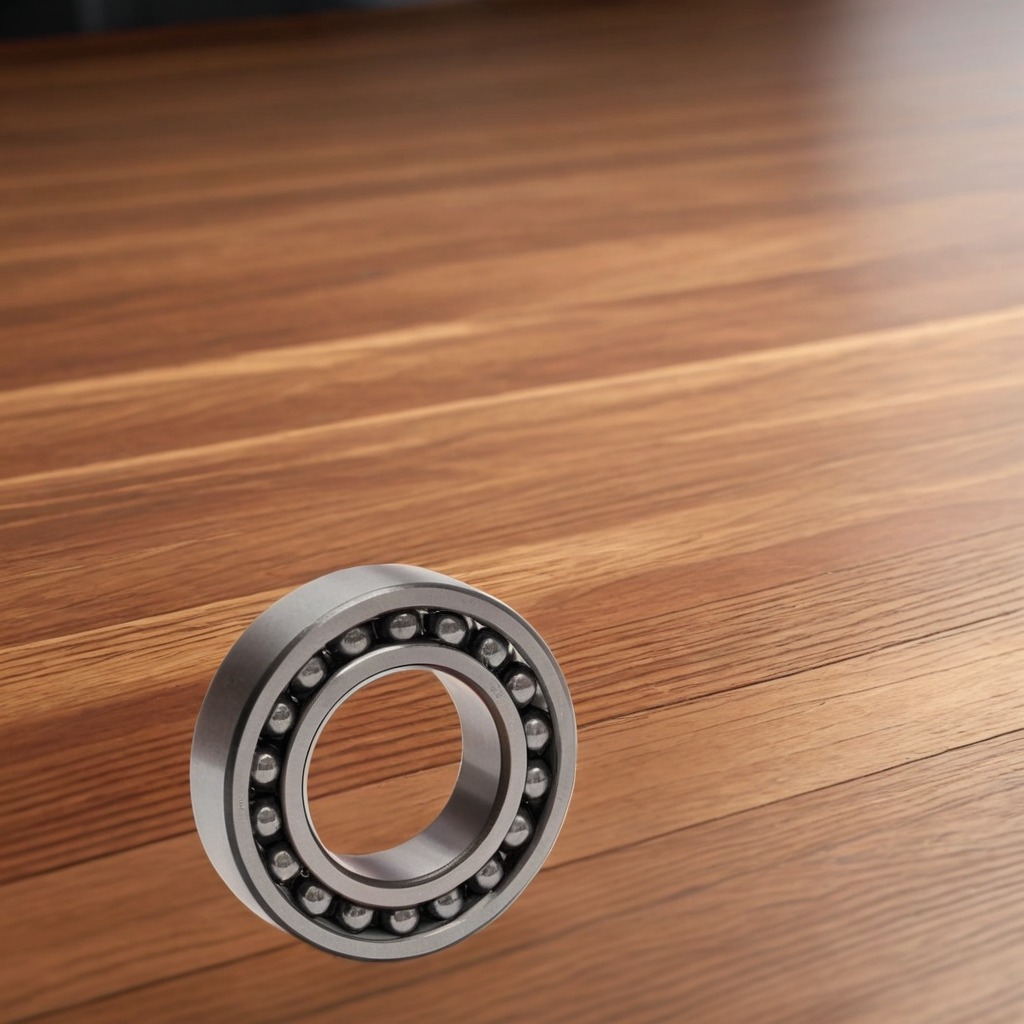
A metal ball bearing is lying on the wooden table.